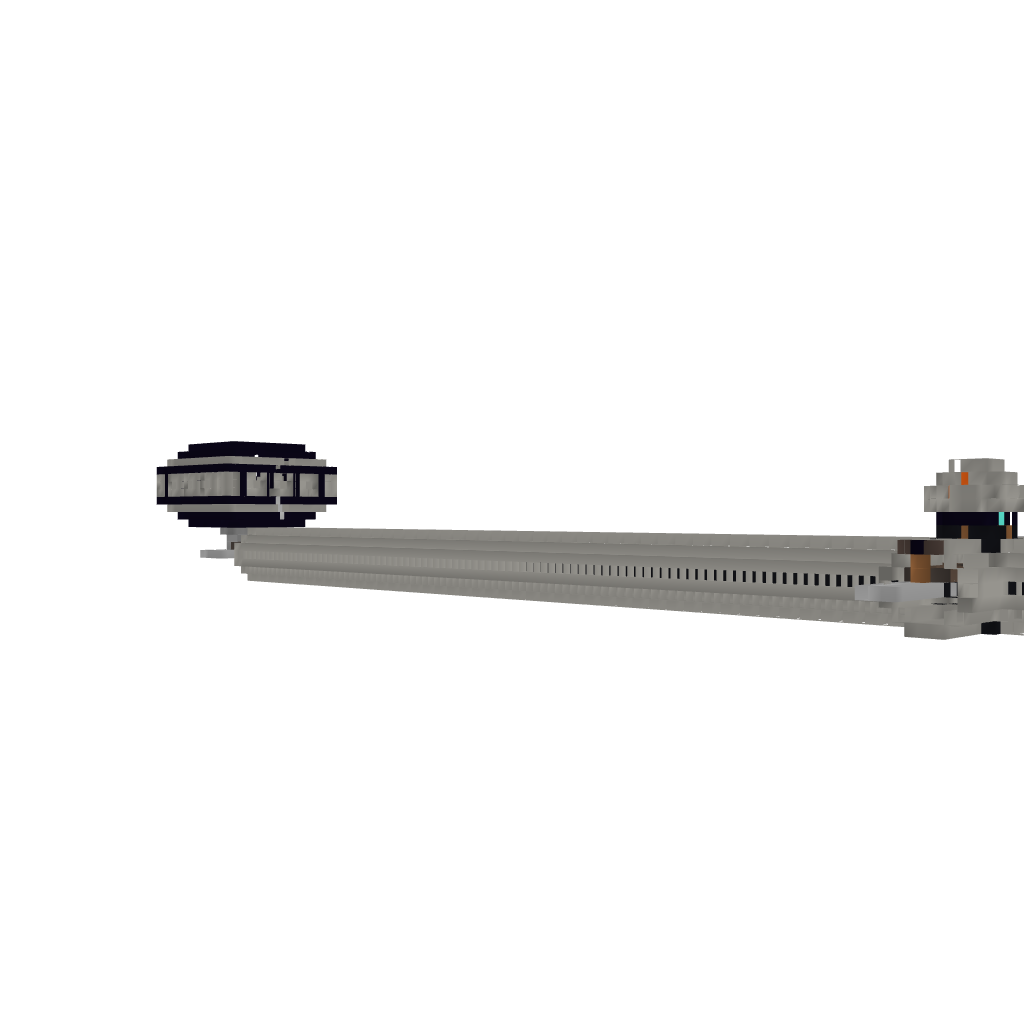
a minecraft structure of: The Sonic Transport Station